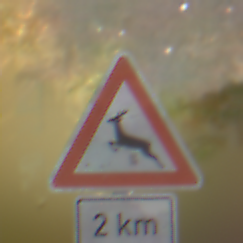
Verkehrszeichen: WildwechselRechts
Zusatzzeichen unten: Entfernungsangaben2
Umgebung: Outdoor, Nature
Tageszeit: Night
Wetter: Clear
Licht: Natural
Jahreszeit: NotSpecified
Kontrast: LowContrast